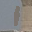
Label: 1